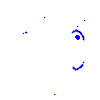
Particle: electron